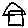
Label: house